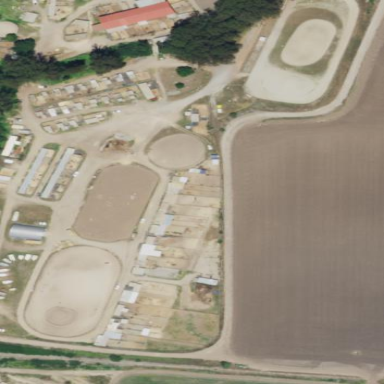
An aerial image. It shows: Farmyard area.